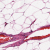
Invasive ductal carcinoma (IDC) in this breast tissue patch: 0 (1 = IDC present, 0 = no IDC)